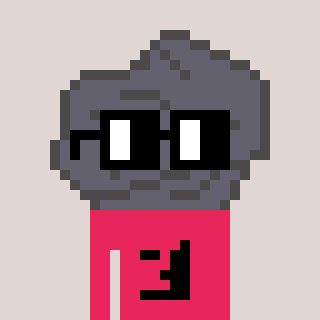
a pixel art character with square black glasses, a rock-shaped head and a redpinkish-colored body on a warm background